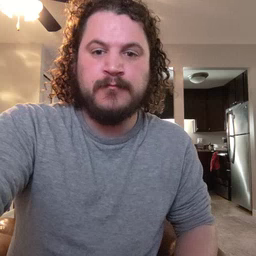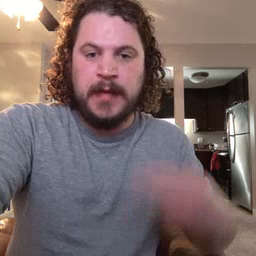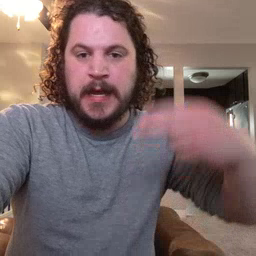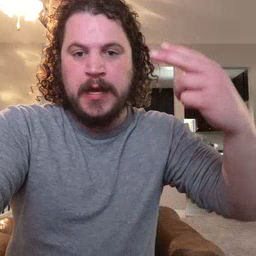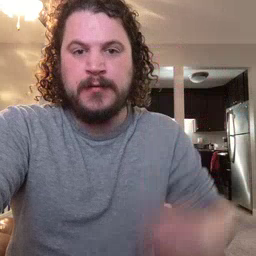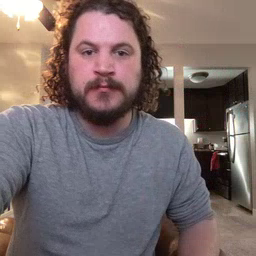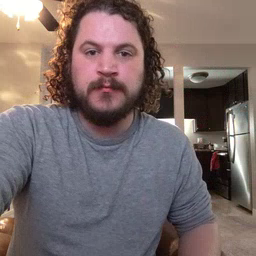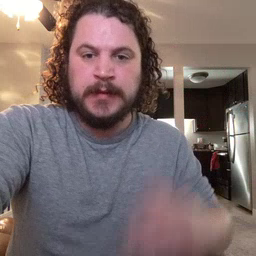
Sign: high